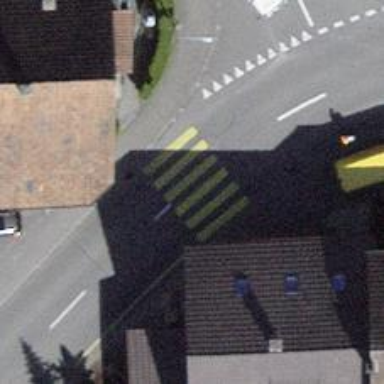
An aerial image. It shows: Uncontrolled zebra crossing with yellow markings on the road.